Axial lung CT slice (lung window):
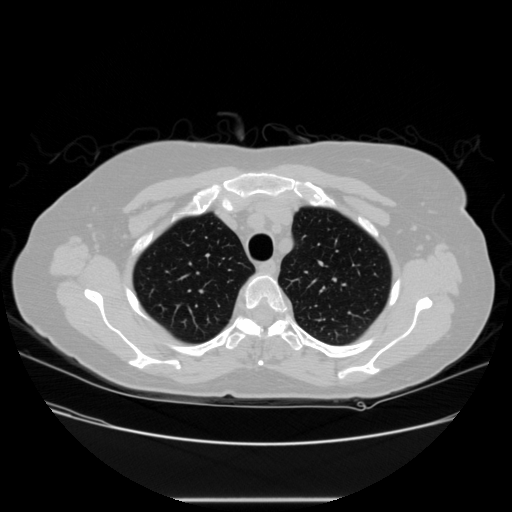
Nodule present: no